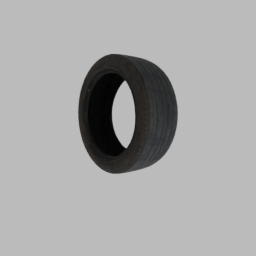
Label: mechanical